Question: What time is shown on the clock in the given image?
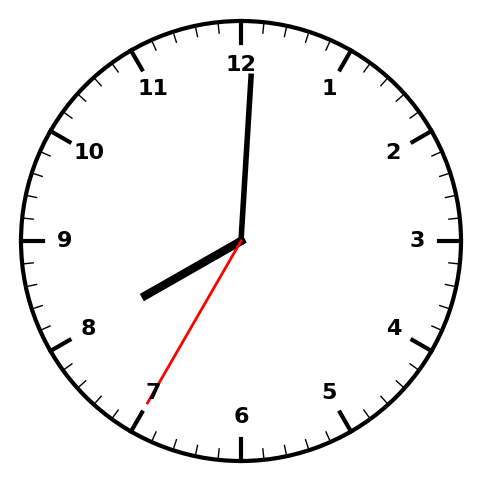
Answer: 08:00:35